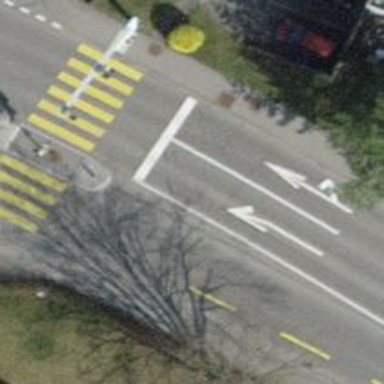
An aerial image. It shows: Secondary road with separate sidewalk and dedicated cycle lane on the left side.